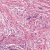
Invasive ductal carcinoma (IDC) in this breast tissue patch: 0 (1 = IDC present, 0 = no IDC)